Question: I compiled my python-application using cx_freeze, after compiling I got the file "main.exe" - the main application and 28 additional files including DLL library.
Now it looks like this

Now I need to pack all the files into single exe-file, because if now I run main.exe from another directory I get an error message, because the DLL library is missing.
What app can help me to assembly all files into one exe-file?
Thanks in advance!
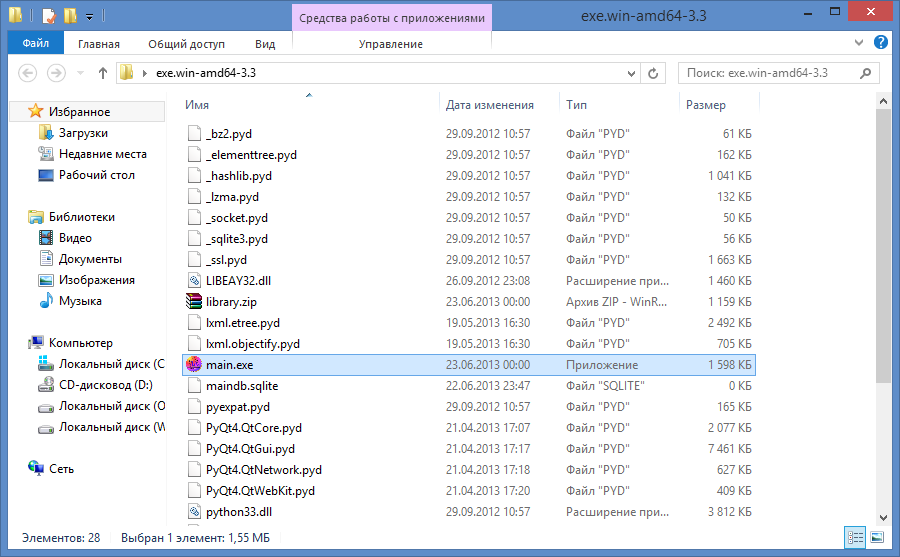
Answer: Try using Pyinstaller instead of cx_freeze, it gives you the option of 'onefile' instead of the package..
with pyinstaller you can just do.
'''
pyinstaller --onefile myfile.py
'''
which will create a single executable with all the modules in it..
i use it several times.